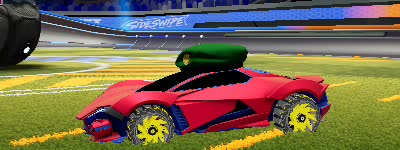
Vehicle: werewolf